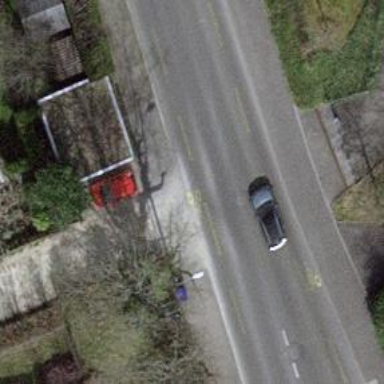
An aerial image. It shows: Concrete driveway serving as service road.